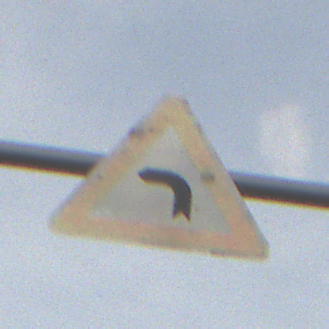
Verkehrszeichen: KurveLinks
Umgebung: Outdoor, Nature
Tageszeit: SunriseSunset
Wetter: PartlyCloudy
Licht: Natural
Jahreszeit: NotSpecified
Kontrast: LowContrast